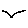
Label: bird